Question: I want to run SQL server query . ( under NodeJs server)
I've read <URL> About the Prerequisites
Question :
Why Node.js required Python ?

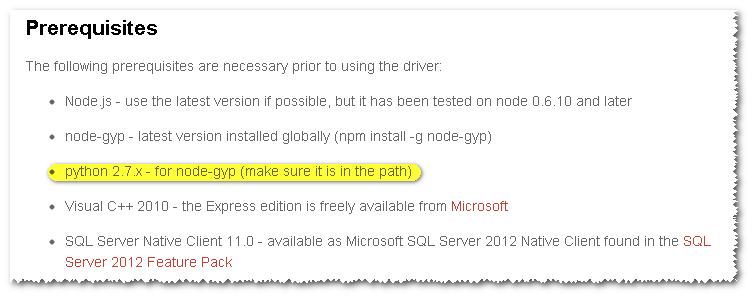
Answer: Node doesn't require Python. It's a requirement of the SQL driver you want to use.